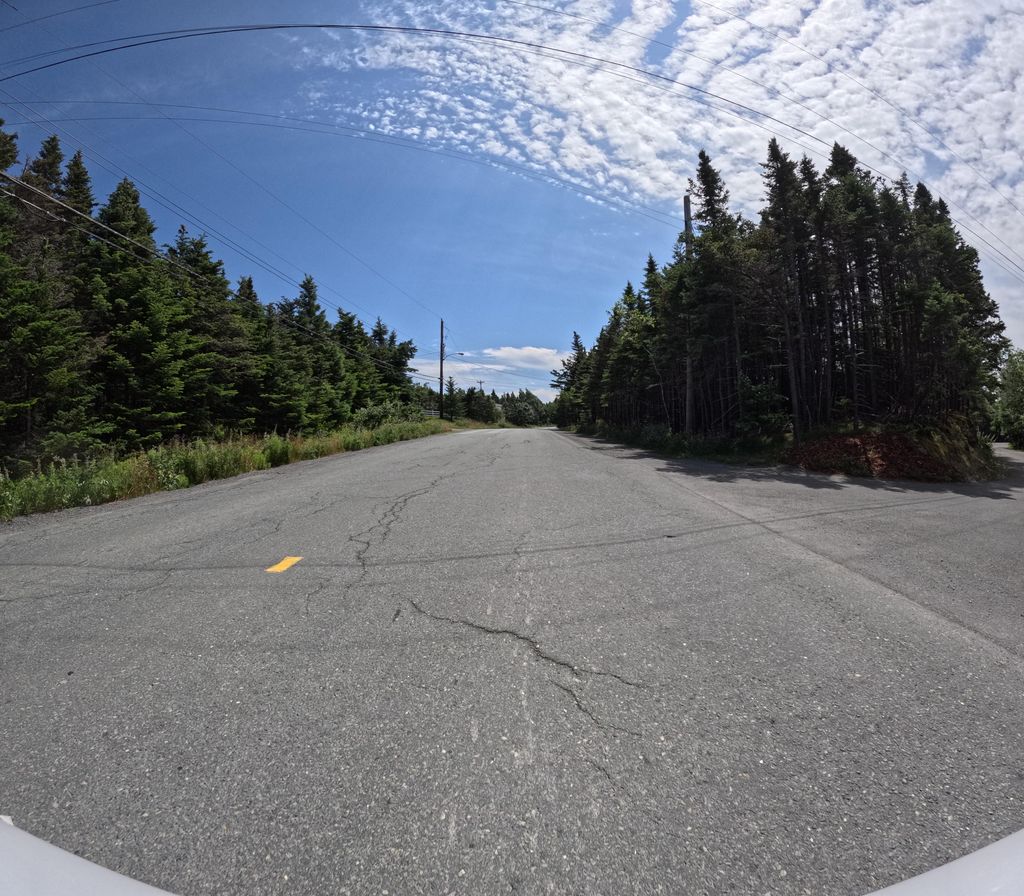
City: st_johns